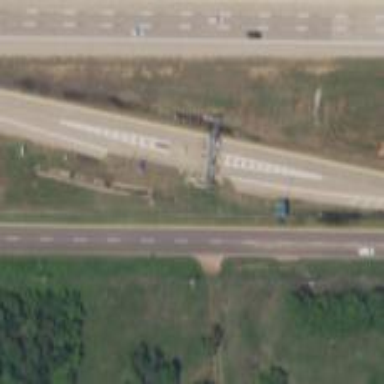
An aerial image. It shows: Toll gantry on the road.